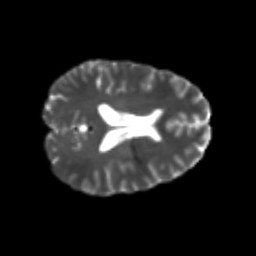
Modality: T2w
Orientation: axial
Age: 26
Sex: female
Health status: healthy
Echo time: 0.074 s